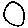
Label: circle